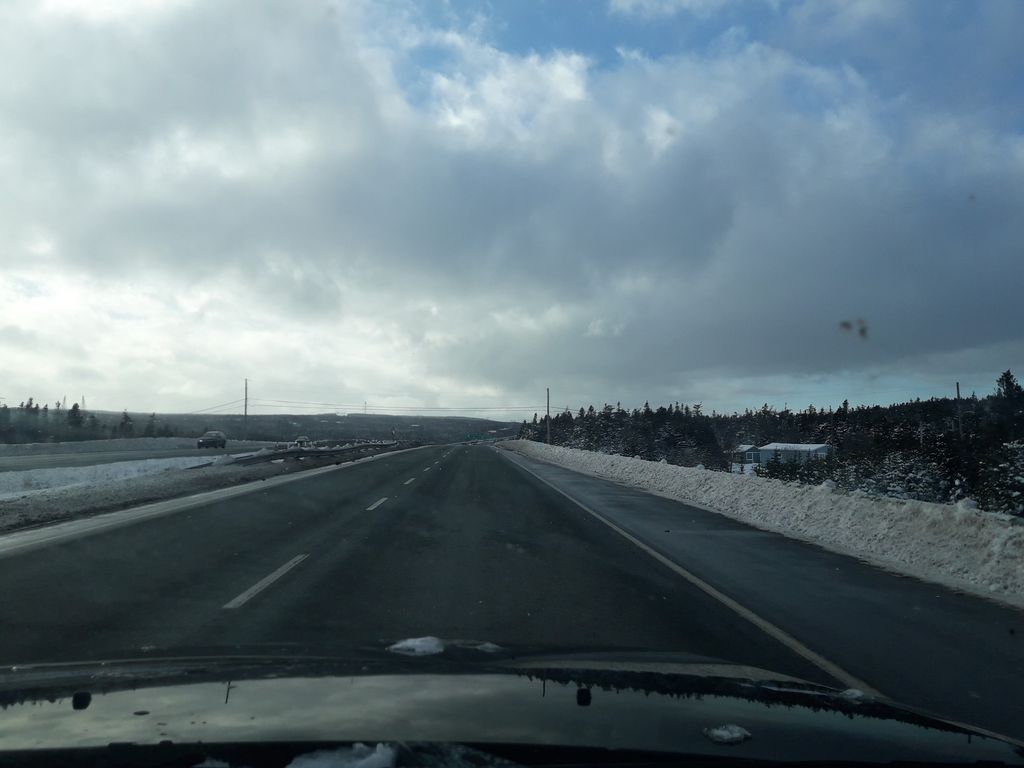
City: st_johns